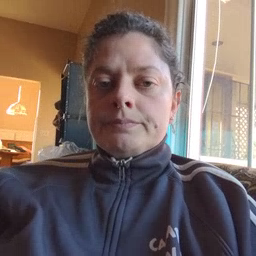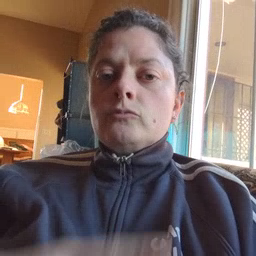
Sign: dry